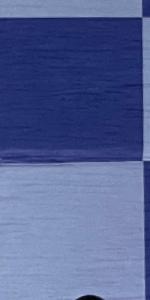
Label: Empty